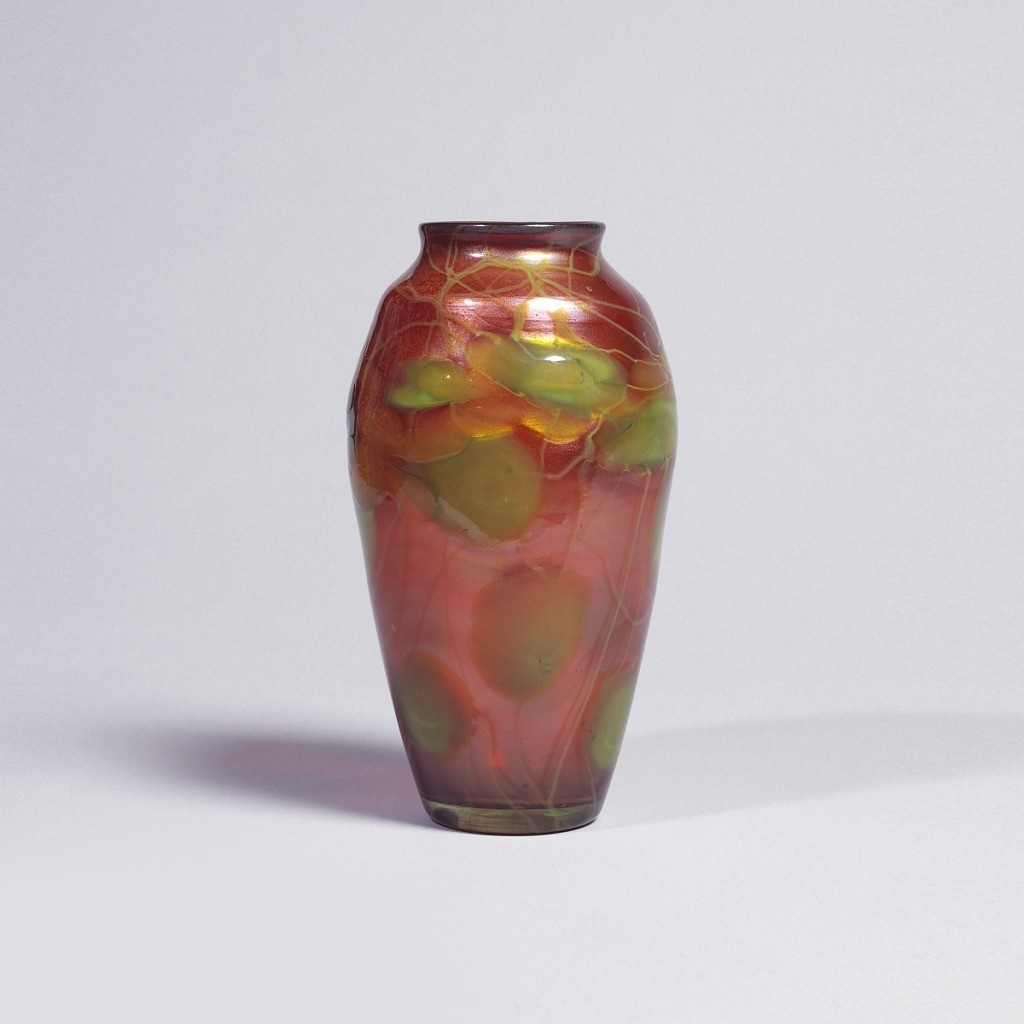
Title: Vase
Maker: Tiffany Glass and Decorating Company, American, 1892 - 1900
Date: ca. 1903
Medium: mold-blown favrile glass
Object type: Vase
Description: Tall vase in iridescent red orange, milli-flore (green leaves) motif.